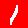
Digit: 1